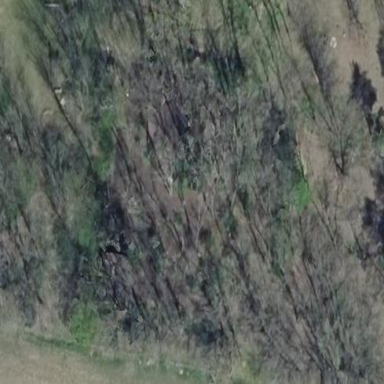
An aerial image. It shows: Forest area.